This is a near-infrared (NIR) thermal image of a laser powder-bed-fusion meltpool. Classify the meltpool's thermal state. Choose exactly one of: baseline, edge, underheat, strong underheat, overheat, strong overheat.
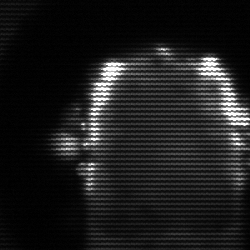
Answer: baseline